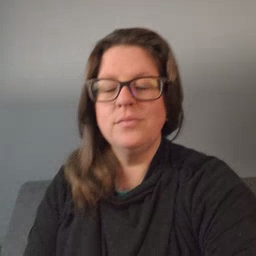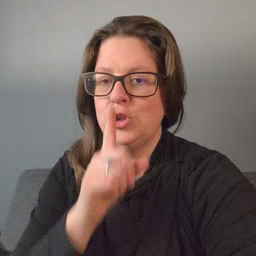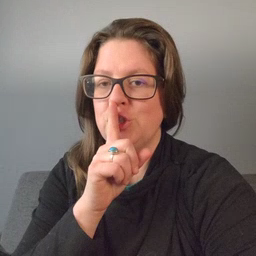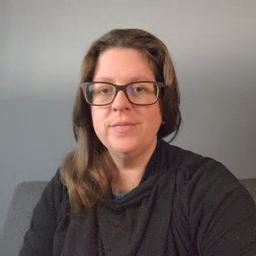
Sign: shhh